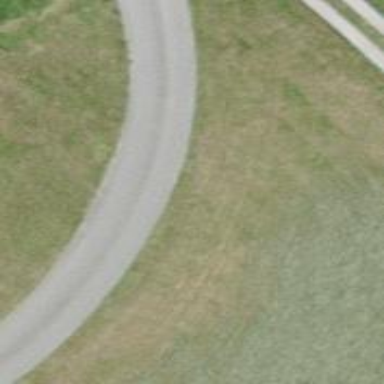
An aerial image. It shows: Gravel track road.